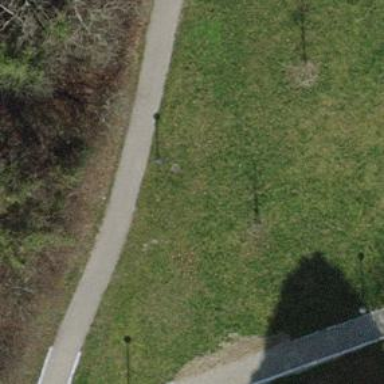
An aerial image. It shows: Pedestrian road.